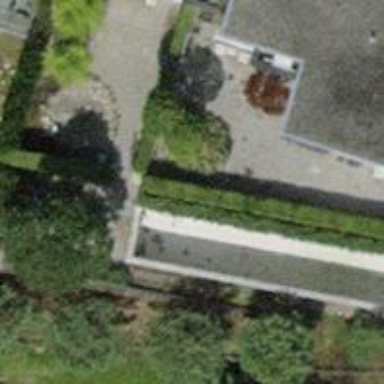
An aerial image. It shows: Hedge barrier.